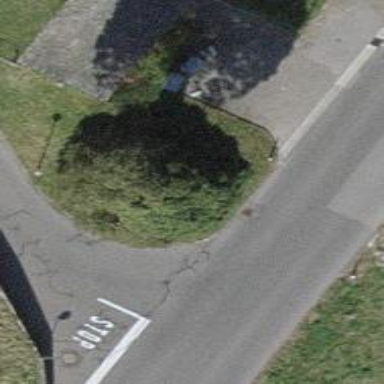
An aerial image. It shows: Bus stop with platform for public transport.